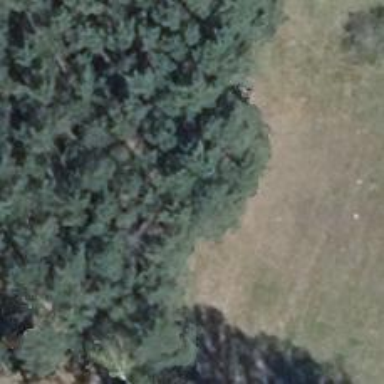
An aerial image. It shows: Hunting stand.